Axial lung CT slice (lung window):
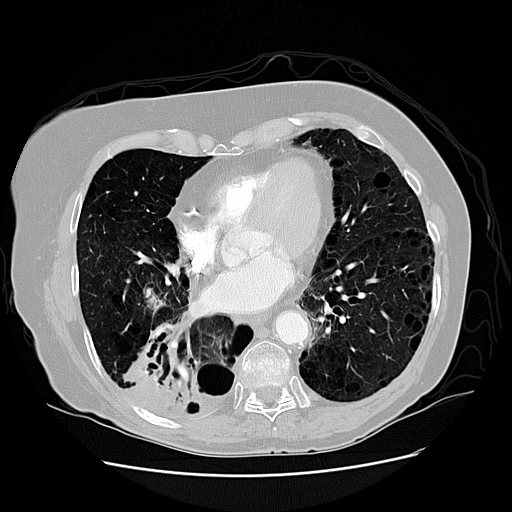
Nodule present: no